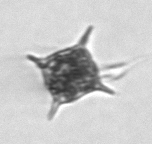
Label: Dictyocha